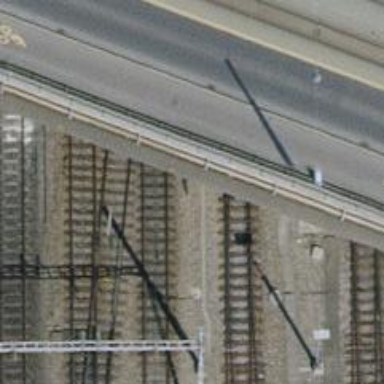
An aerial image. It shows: Railway siding with one electrified track and contact line for powering the train.